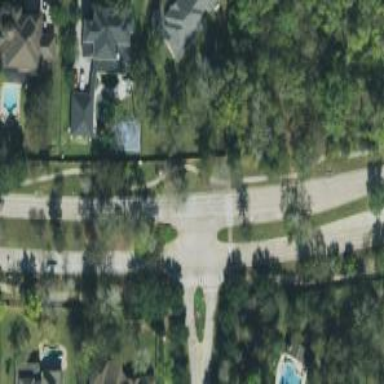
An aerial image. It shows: Secondary road.